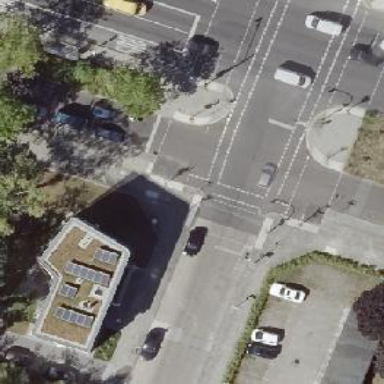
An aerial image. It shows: Road with traffic signals.